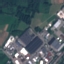
Land use / land cover: Industrial